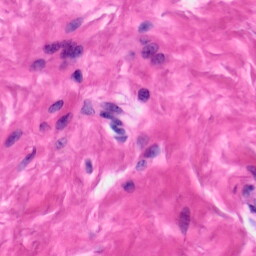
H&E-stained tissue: Skin